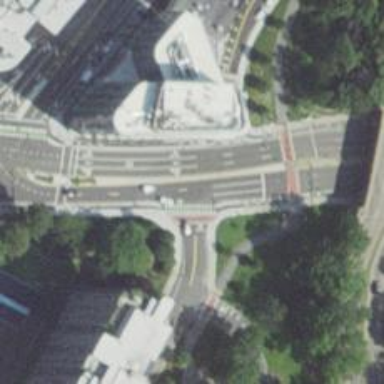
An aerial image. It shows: Asphalt trunk highway with cycle track alongside.